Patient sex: M
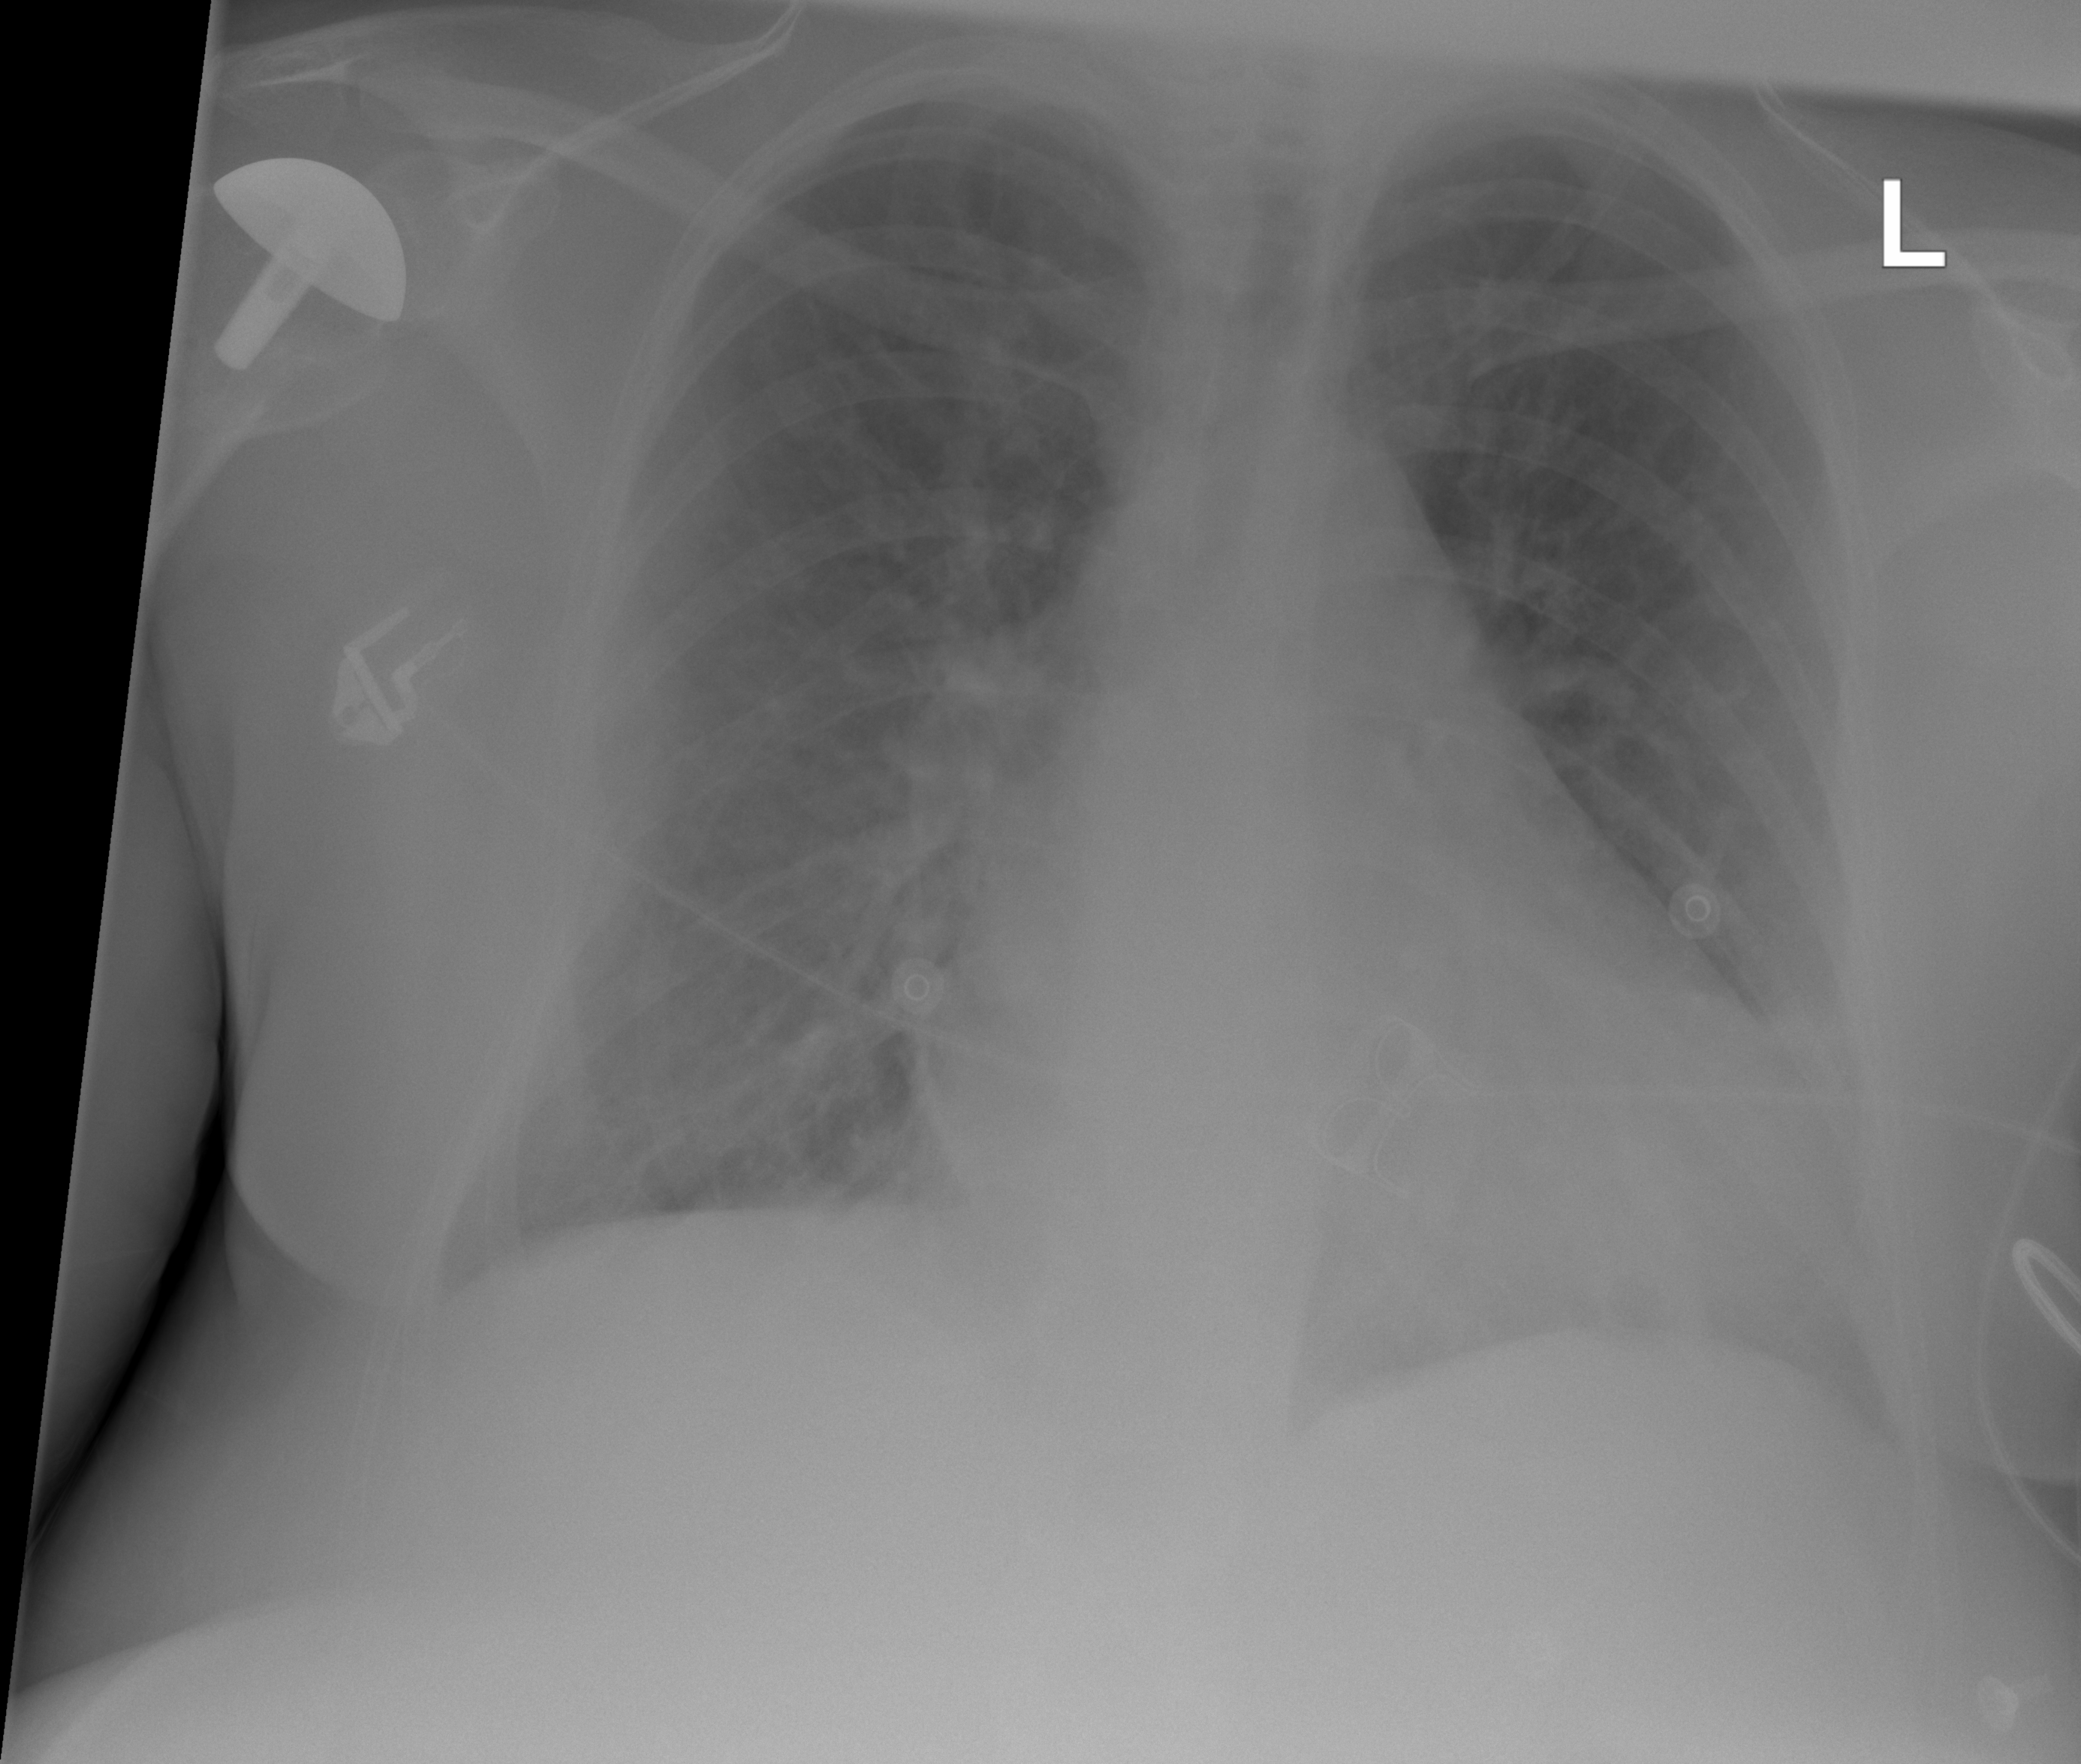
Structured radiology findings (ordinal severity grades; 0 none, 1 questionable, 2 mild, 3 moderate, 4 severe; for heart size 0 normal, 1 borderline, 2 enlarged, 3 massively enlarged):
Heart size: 2
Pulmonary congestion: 2
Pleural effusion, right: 0
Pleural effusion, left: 0
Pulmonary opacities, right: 1
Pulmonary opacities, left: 1
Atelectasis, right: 0
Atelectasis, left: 0